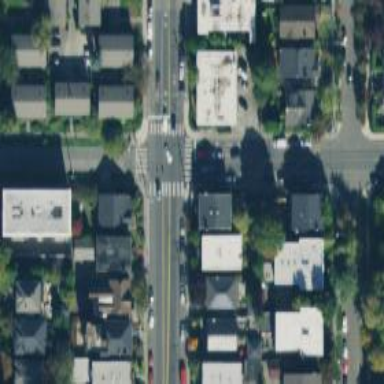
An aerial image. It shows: Marked asphalt footway with zebra crossing.